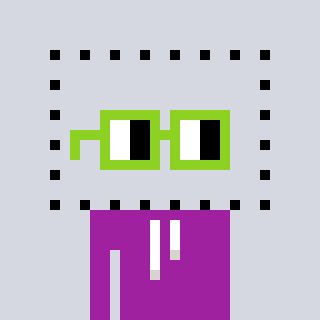
a pixel art character with square light green glasses, a void-shaped head and a magenta-colored body on a cool background